Question: I should implement this summation in C ++. I have tried with this code, but with very high numbers up to 10 ^ 12 it takes too long.
The summation is:
For any positive integer k, let d(k) denote the number of positive divisors of k (including 1 and k itself).
For example, for the number 4: 1 has 1 divisor, 2 has two divisors, 3 has two divisors, and 4 has three divisors. So the result would be 8.
This is my code:
'''
#include <iostream>
#include <algorithm>
using namespace std;
int findDivisors(long long n)
{
int c=0;
for(int j=1;j*j<=n;j++)
{
if(n%j==0)
{
c++;
if(j!=(n/j))
{
c++;
}
}
}
return c;
}
long long compute(long long n)
{
long long sum=0;
for(int i=1; i<=n; i++)
{
sum += (findDivisors(i));
}
return sum;
}
int main()
{
int n, divisors;
freopen("input.txt", "r", stdin);
freopen("output.txt", "w", stdout);
cin >> n;
cout << compute(n);
}
'''
I think it's not just a simple optimization problem, but maybe I should change the algorithm entirely.
Would anyone have any ideas to speed it up? Thank you.
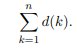
Answer: <URL> solution, but the OP is trying to solve this problem
> with very high numbers up to 10.
The following is an O(N) algorithm, based on some observations about the sum
> n/1 + n/2 + n/3 + ... + n/n
In particular, we can count the number of terms with a specific value.
Consider all the terms n/k where k > n/2. There are n/2 of those and all are equal to 1 (integer division), so that their sum is n/2.
Similar considerations hold for the other dividends, so that we can write the following function
'''
long long count_divisors(long long n)
{
auto sum{ n };
for (auto i{ 1ll }, k_old{ n }, k{ n }; i < k ; ++i, k_old = k)
{ // ^^^^^ it goes up to sqrt(n)
k = n / (i + 1);
sum += (k_old - k) * i;
if (i == k)
break;
sum += k;
}
return sum;
}
'''
<URL> algorithm, the only difference in the results beeing the corner cases n = 0 and n = 1.
Thanks again to largest_prime_is_463035818, who linked the Wikipedia page about the <URL> algorithm are mentioned.
An implementation of the latter may look like this
'''
auto divisor_summatory(long long n)
{
auto sum{ 0ll };
auto k{ 1ll };
for ( ; k <= n / k; ++k )
{
sum += n / k;
}
--k;
return 2 * sum - k * k;
}
'''
They also add this statement:
> Finding a closed form for this summed expression seems to be beyond the techniques available, but it is possible to give approximations. The leading behavior of the series is given byD(x) = xlogx + x(2g - 1) + D(x)where g is the <URL>.